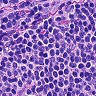
Metastatic tissue present: no